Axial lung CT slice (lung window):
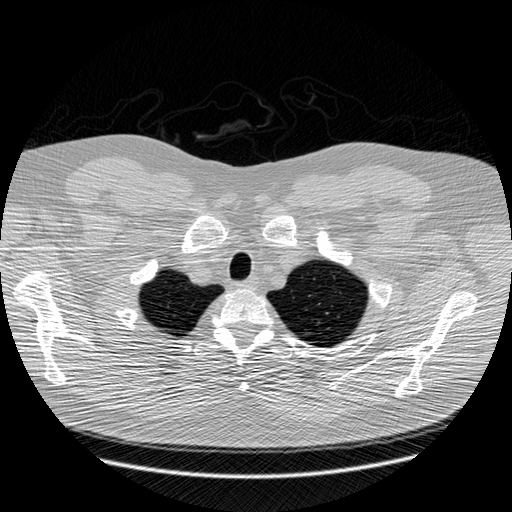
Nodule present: no